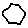
Label: hexagon